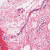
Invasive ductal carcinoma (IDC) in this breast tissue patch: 0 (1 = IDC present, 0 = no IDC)